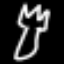
Label: fork